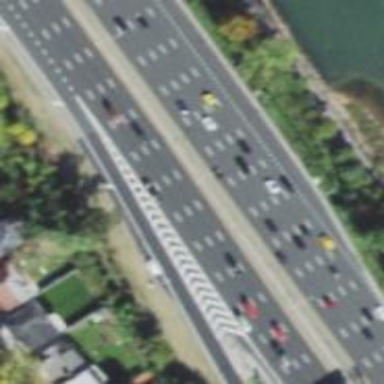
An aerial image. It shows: Asphalt motorway link.